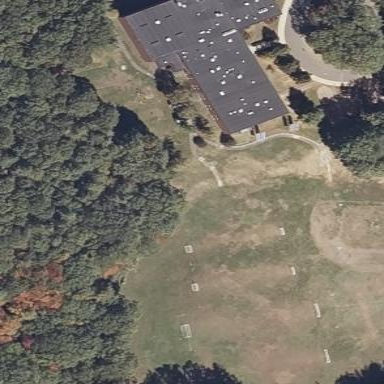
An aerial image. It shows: School.